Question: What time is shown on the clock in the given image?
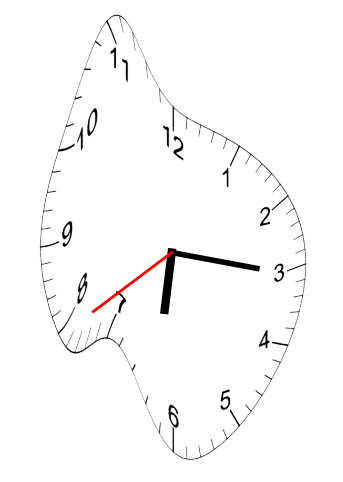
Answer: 06:15:39